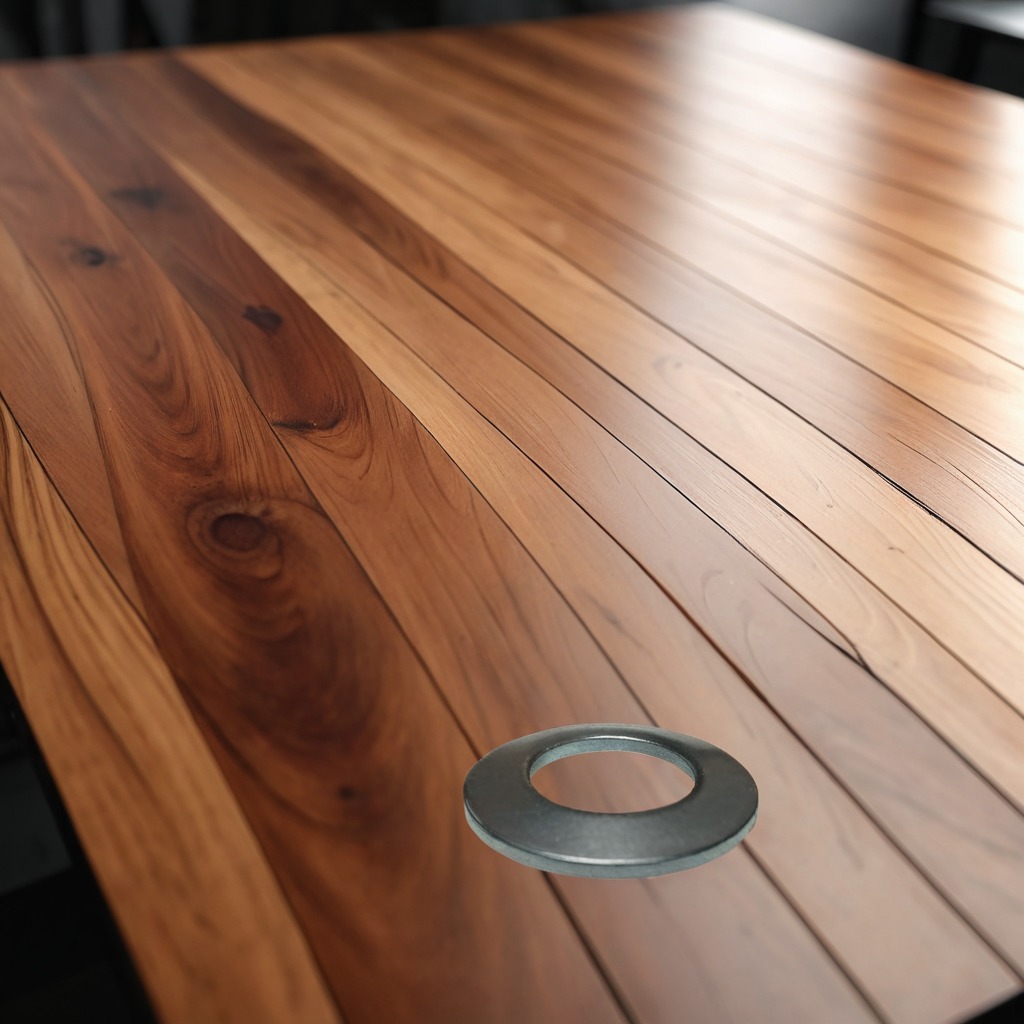
A flat metal washer is lying on the wooden table.